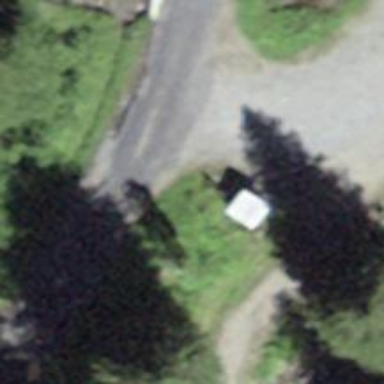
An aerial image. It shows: Toilets.